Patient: sex M, age 47
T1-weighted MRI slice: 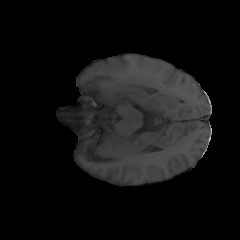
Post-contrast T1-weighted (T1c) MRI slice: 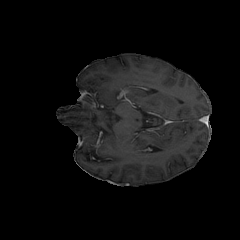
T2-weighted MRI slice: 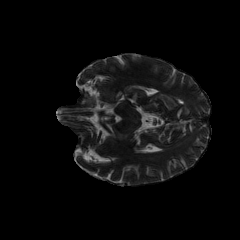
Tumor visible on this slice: yes
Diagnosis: Astrocytoma, IDH-wildtype
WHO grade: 3